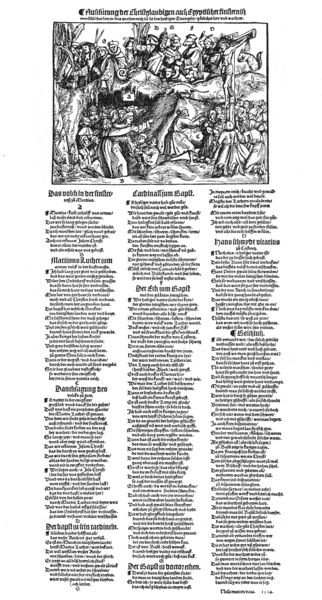
Titel: Herausführung der Gläubigen durch Luther
Künstler: Monogrammist H
Institution: (Seriendruck)
Schlagwörter: baum, berg, felsen, kampf, weiß, frauen, menschen, bewegung, blumen, grau, männer, schwarz, szene, zeichnung, leute, alt, bibel, mensch, rahmen, stein, tod, tot, bild, kirche, drei, personen, blatt, höhle, chaos, holzschnitt, schrift, papier, grafik, graphik, schlucht, spalten, bischof, columns, crowd, gathering, hat, lanze, men, people, robes, soldaten, white, black, figures, group, inschrift, print, deutsch, foto, buch, kreuz, religion, druck, radierung, stich, titel, seite, illustration, schwarzweiß, text, zeitschrift, zeitung, buchstaben, durcheinander, überschrift, worte, gebet, kunst, kopie, buchdruck, buchseite, christus, jesus, jesus christus, kreuzigung, hölle, stone, mittelalter, german, gemenge, absätze, undeutlich, zeilen, absatz, drawing, nummerierung, kupferstich, monochrome, battle, strophen, verse, cross, writing, auferstehung, altdeutsch, handschrift, beschreibung, gläubige, crucifixion, letters, testament, newspaper, kreut, latein, ink, schirft, wörter, war, finger, book, christ, crucifix, jews, spalte, artikel, cave, golgatha, vers, farmers, überschriften, pointing, hügel, saints, page, latin, grave, words, manuscript, romans, leue, gesangsbuch, tomb, flemish, jesus christ, grotto, collumn, landfahrer, persecution, list, mob, assembly, ehite, paragraphs, editorial, lettern, literaturillustration, typograph, gutemberg, lettes, theses, a lot of people